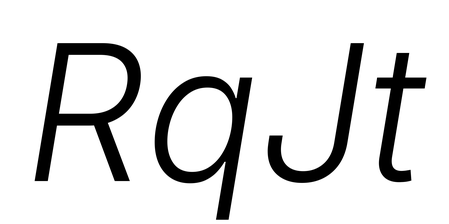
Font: Inter-Italic_Light_Italic